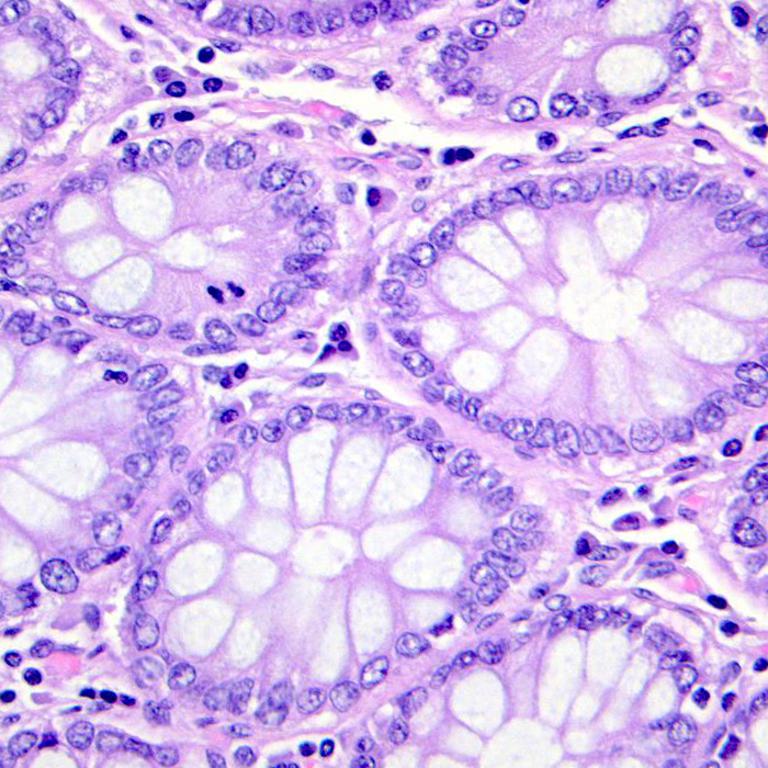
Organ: colon
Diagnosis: benign